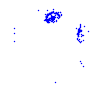
Particle: electron